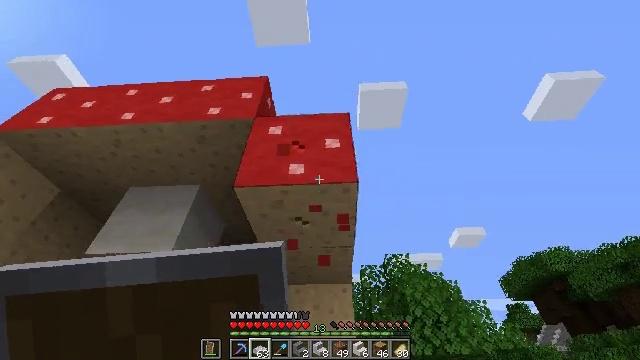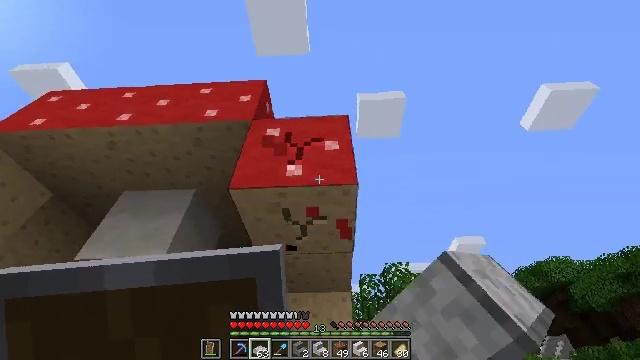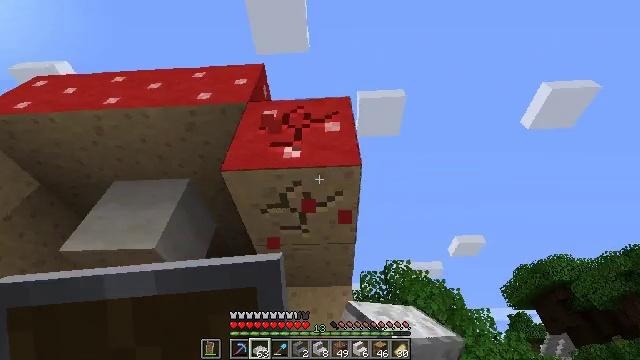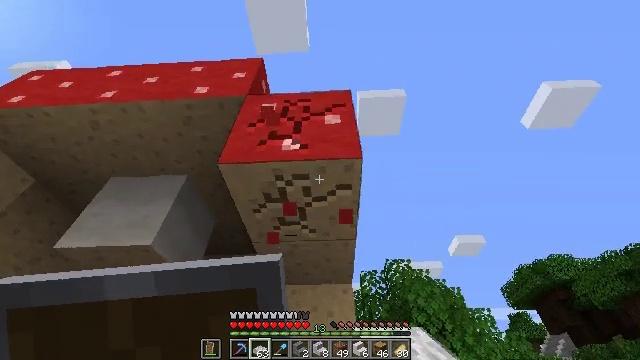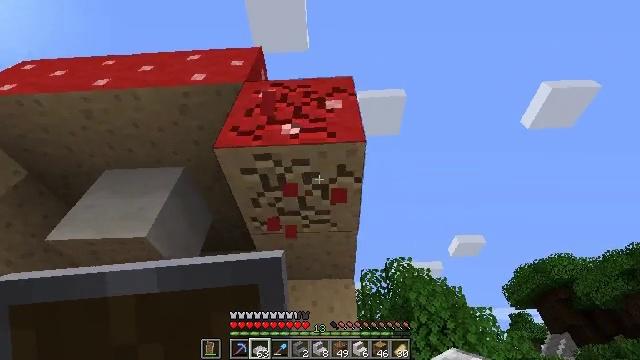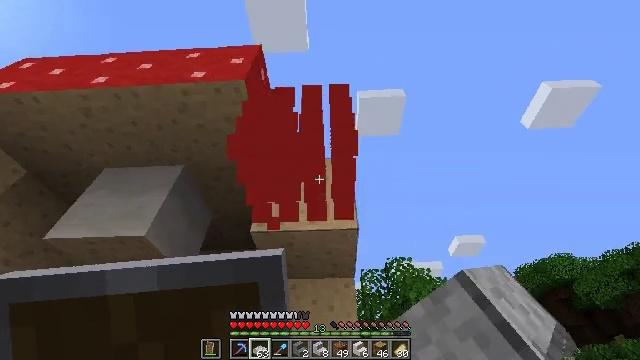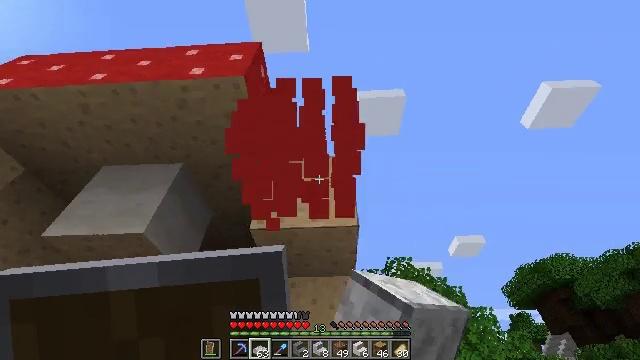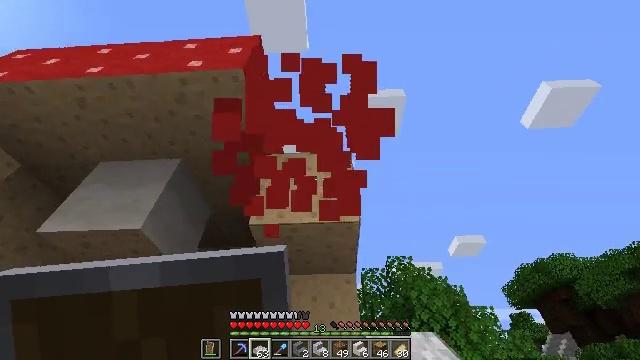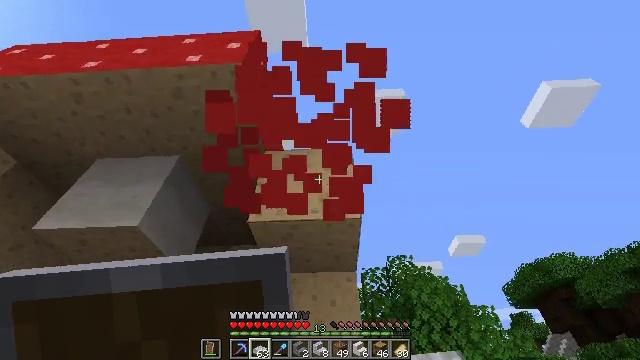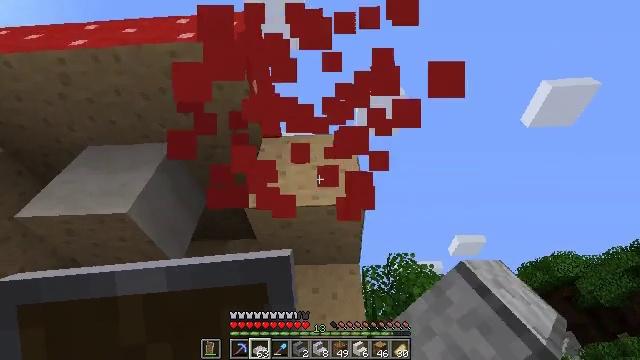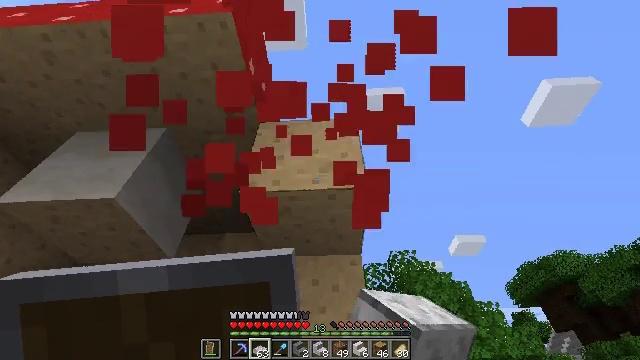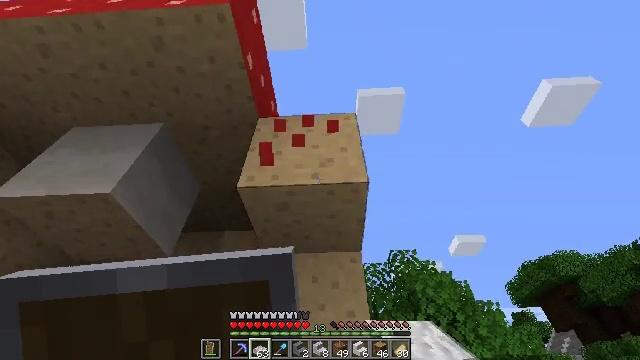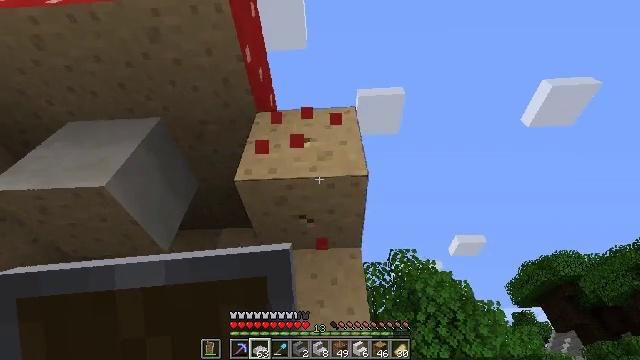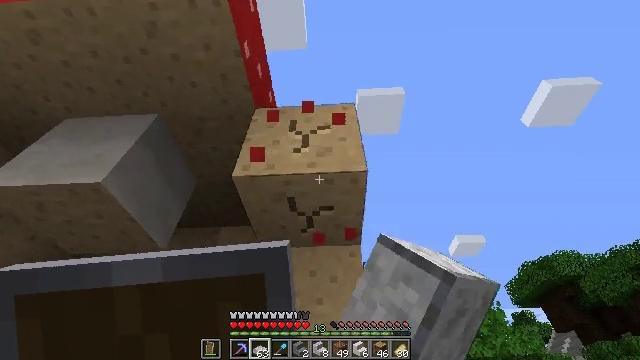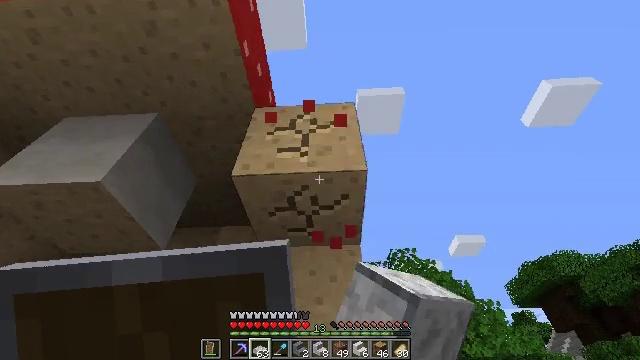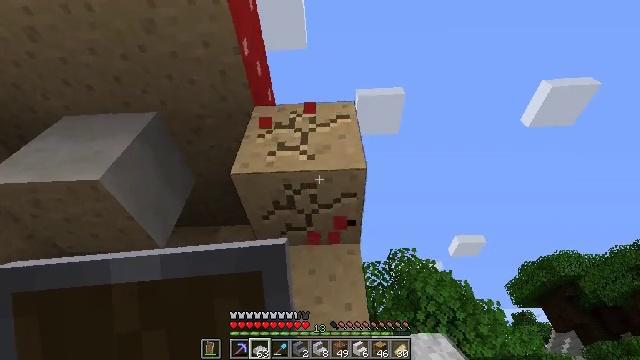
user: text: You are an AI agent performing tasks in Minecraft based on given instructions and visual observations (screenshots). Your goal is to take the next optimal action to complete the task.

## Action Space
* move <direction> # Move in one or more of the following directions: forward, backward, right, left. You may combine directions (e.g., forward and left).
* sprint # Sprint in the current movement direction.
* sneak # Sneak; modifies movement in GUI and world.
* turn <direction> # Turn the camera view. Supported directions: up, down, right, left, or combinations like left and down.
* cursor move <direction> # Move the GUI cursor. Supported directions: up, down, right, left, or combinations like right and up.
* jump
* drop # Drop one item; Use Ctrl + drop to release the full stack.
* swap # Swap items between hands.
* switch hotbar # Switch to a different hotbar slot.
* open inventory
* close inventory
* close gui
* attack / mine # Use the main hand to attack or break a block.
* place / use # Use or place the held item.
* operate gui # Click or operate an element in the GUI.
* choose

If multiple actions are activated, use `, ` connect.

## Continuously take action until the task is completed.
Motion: motion action
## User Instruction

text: Break the red mushroom block.
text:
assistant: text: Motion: move forward, turn up, attack / mine
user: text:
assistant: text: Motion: move forward, attack / mine
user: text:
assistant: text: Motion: attack / mine
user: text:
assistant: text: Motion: attack / mine
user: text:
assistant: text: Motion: attack / mine
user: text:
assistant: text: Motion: attack / mine
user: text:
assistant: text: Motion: move forward, attack / mine
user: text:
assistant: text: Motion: move forward, attack / mine
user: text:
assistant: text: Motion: move forward, attack / mine
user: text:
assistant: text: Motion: attack / mine
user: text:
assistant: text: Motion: attack / mine
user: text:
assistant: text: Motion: attack / mine
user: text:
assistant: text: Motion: attack / mine
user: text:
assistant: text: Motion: attack / mine
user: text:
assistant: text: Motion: attack / mine
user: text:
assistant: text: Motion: attack / mine
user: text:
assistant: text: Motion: attack / mine
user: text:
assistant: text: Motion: move forward, attack / mine
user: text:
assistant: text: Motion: move forward, attack / mine
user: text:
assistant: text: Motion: move forward, attack / mine
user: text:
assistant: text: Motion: attack / mine
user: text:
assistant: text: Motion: attack / mine
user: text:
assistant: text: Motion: attack / mine
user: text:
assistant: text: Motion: attack / mine
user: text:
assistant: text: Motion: attack / mine
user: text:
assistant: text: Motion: attack / mine
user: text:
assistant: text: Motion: attack / mine
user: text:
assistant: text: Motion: attack / mine
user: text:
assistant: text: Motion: attack / mine
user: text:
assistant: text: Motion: attack / mine